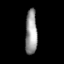
Tissue: skin
Cell type: Others
Senescence score: 0.7625
Nuclear area (px): 521
Mean DAPI intensity: 153.328